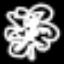
Label: leaf